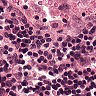
Metastatic tissue present: no